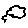
Label: cloud